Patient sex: M
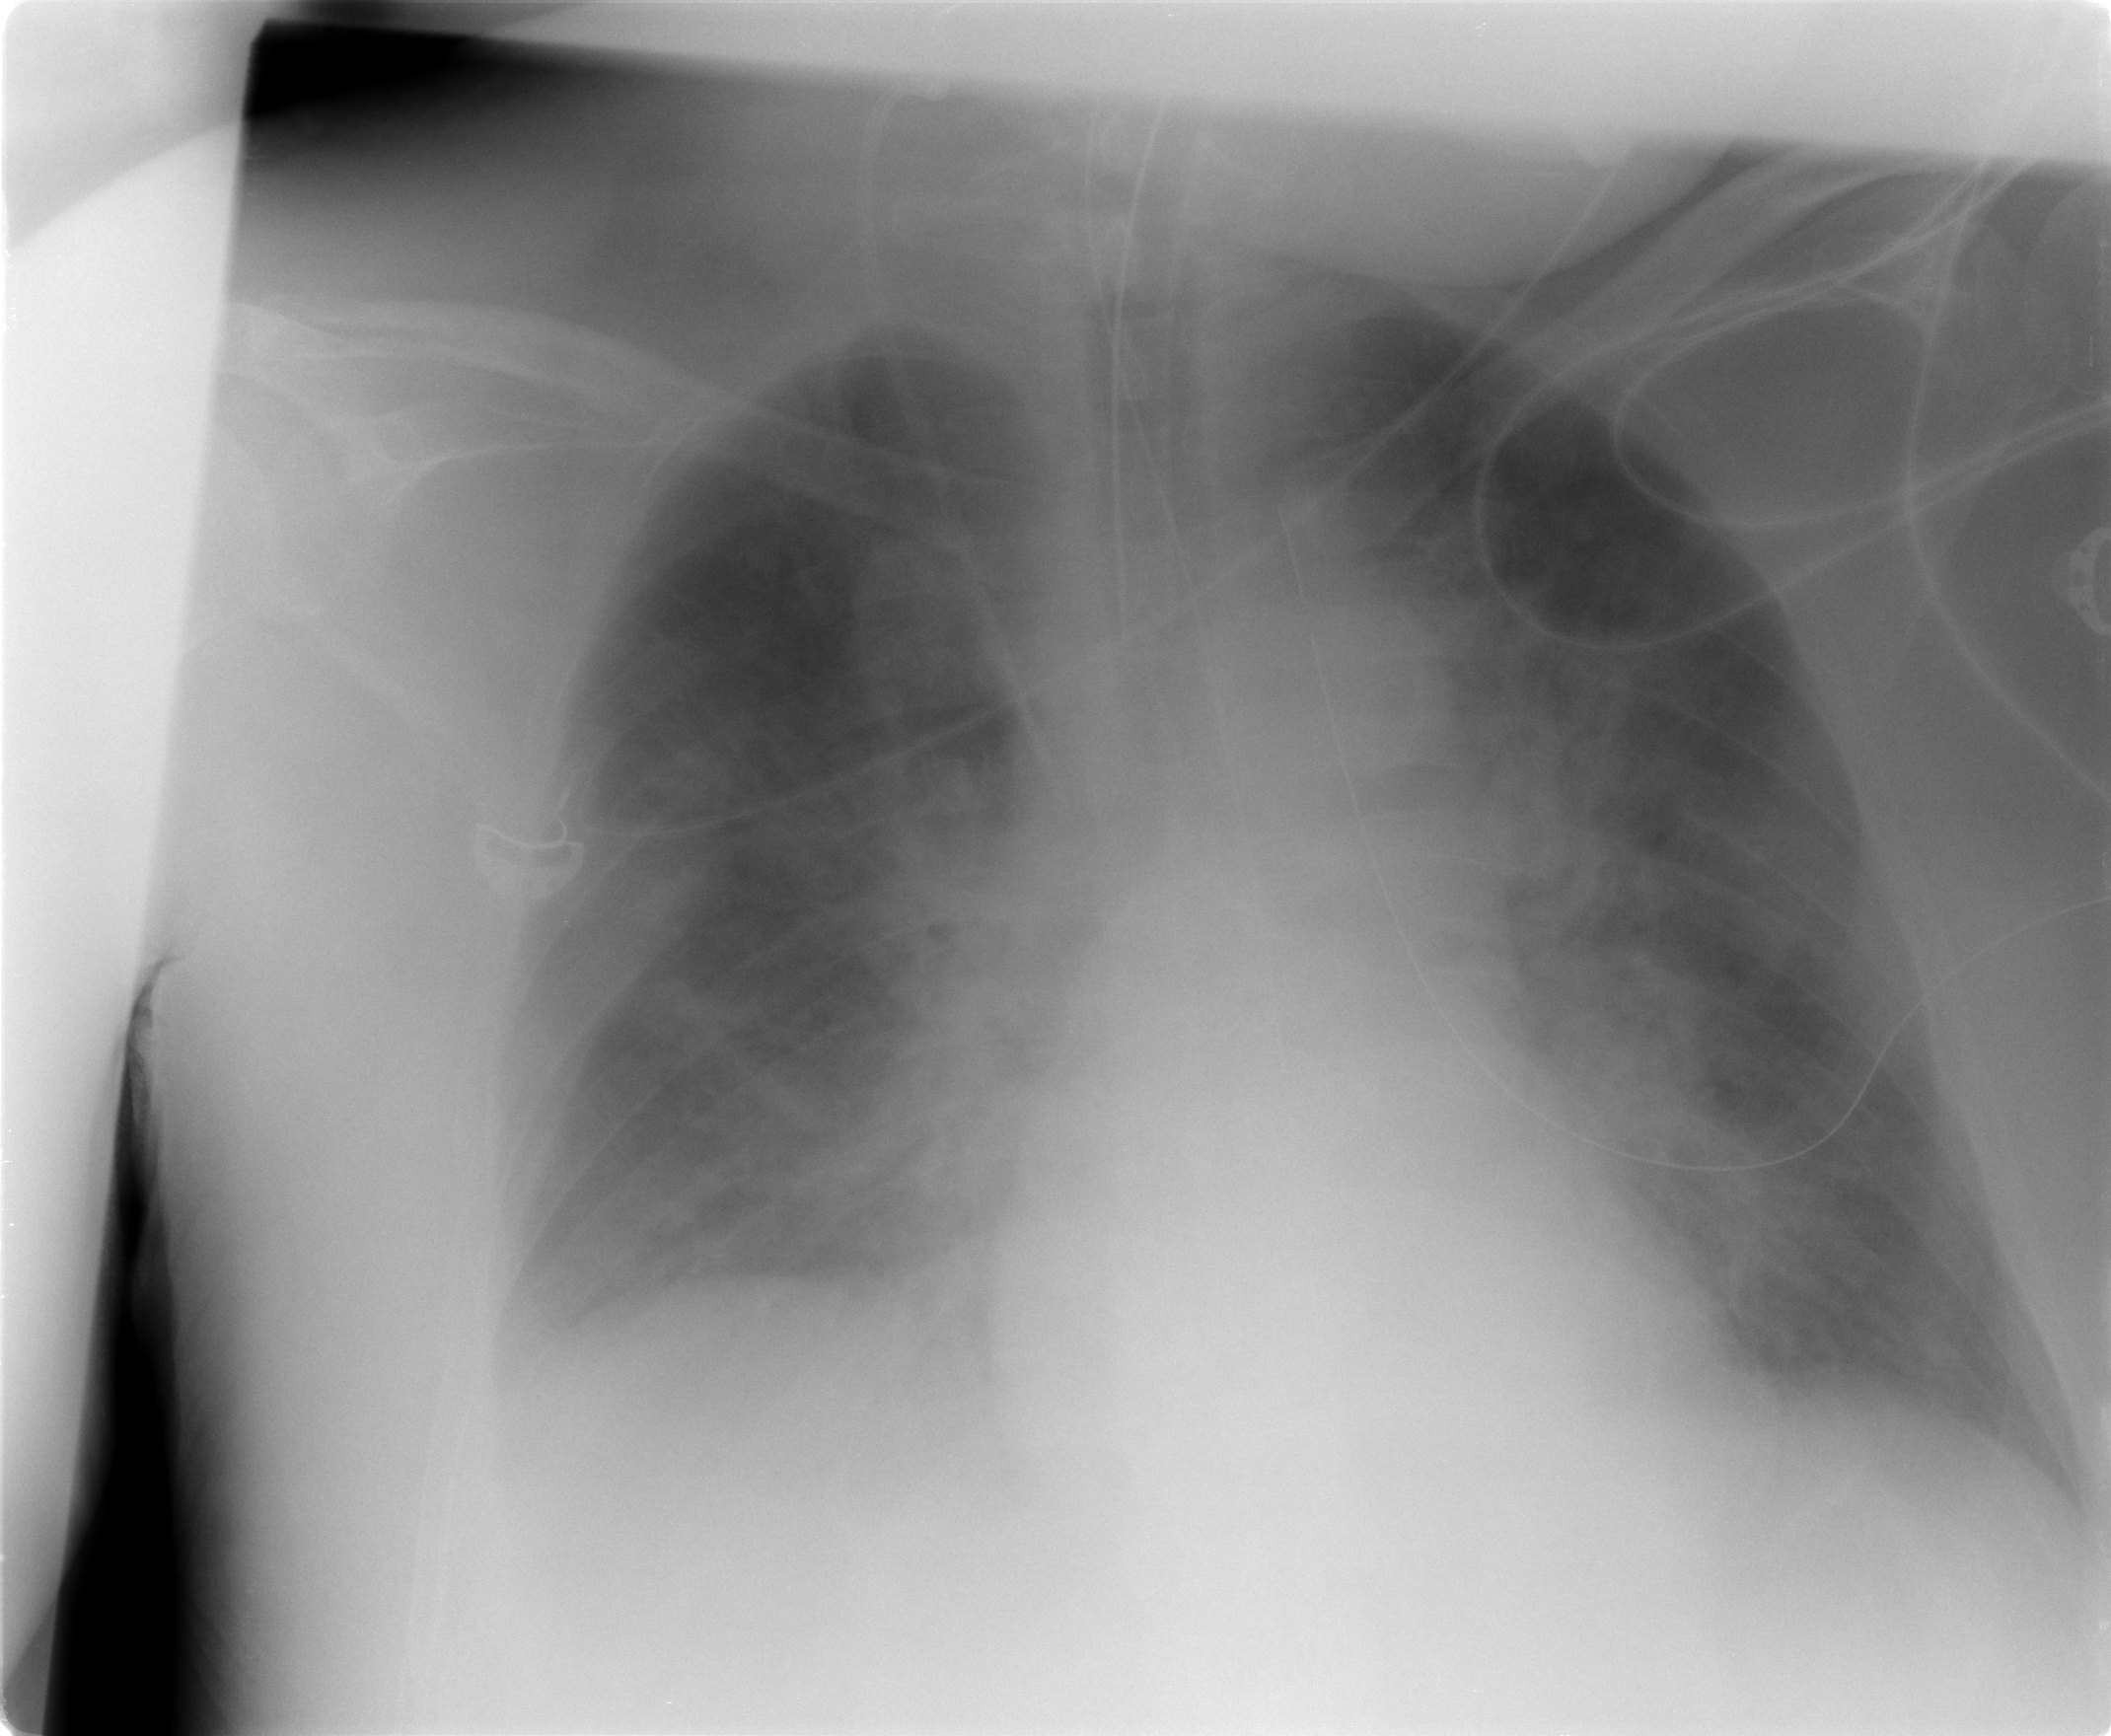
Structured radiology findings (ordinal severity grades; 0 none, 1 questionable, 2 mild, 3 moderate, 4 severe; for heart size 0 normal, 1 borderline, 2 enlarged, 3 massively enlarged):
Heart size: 0
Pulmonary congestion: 3
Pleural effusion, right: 2
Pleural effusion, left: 0
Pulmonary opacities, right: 3
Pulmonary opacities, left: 3
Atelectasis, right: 2
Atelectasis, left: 2